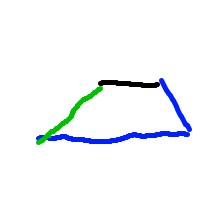
Shape: trapezoid